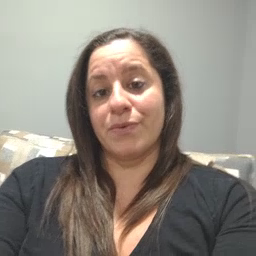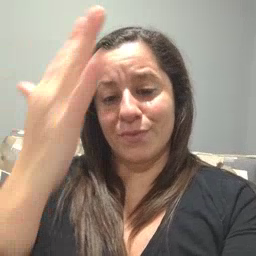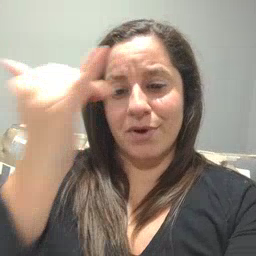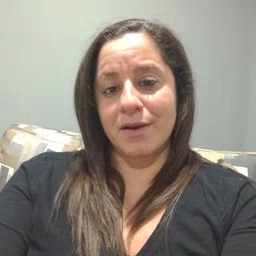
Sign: why